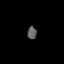
Tissue: lung
Cell type: Epithelial cells
Senescence score: 0.1987
Nuclear area (px): 116
Mean DAPI intensity: 92.991